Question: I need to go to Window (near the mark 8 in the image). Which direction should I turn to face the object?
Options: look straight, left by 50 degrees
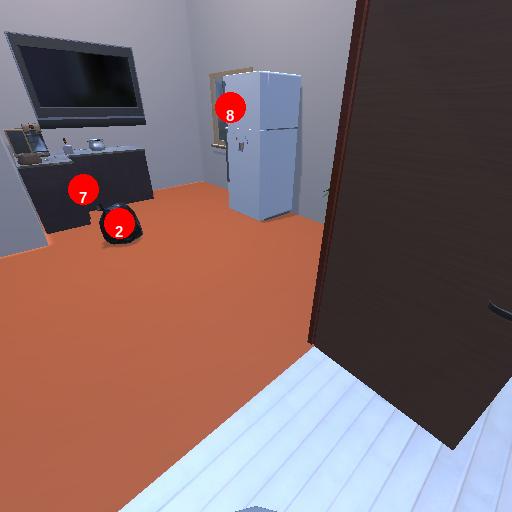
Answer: look straight